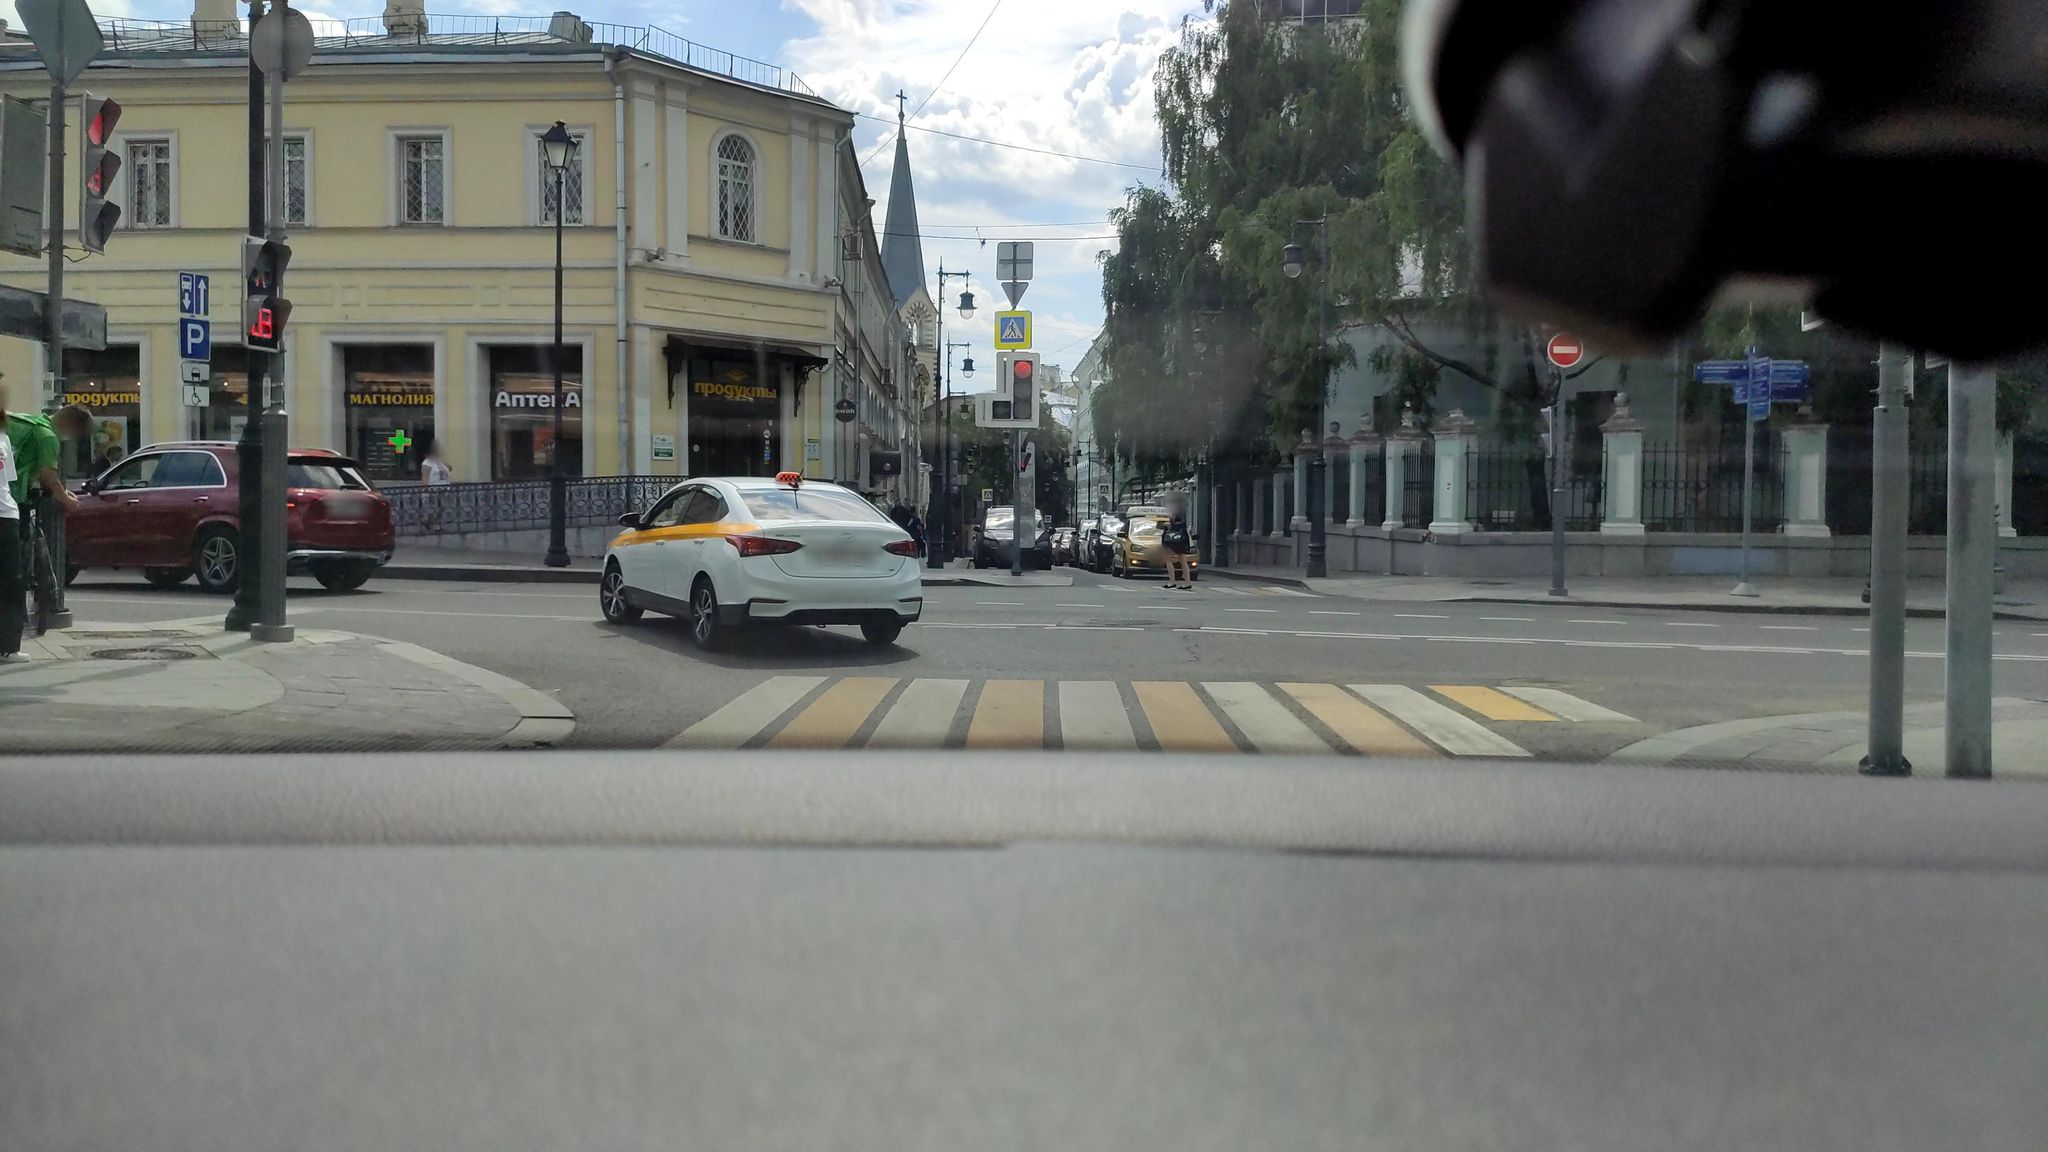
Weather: clear
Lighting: day
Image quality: good
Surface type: driving surface
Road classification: footway
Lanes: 1
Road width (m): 1.8
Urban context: urban centre
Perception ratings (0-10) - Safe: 1.36, Lively: 6.55, Beautiful: 6.38, Boring: 1.07, Depressing: 3.44, Wealthy: 6.86